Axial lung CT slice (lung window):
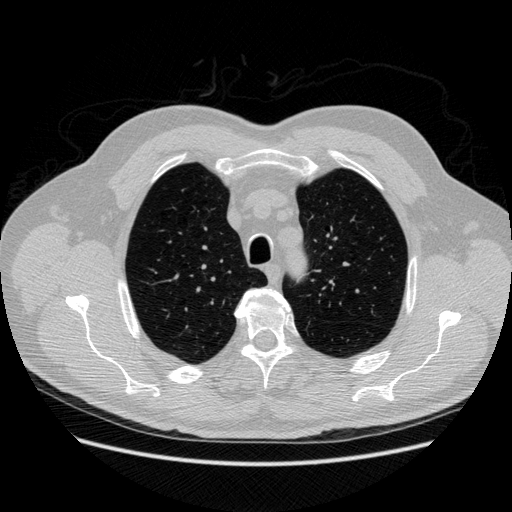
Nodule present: no